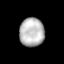
Tissue: lung
Cell type: Endothelial cells
Senescence score: 0.6281
Nuclear area (px): 693
Mean DAPI intensity: 184.631